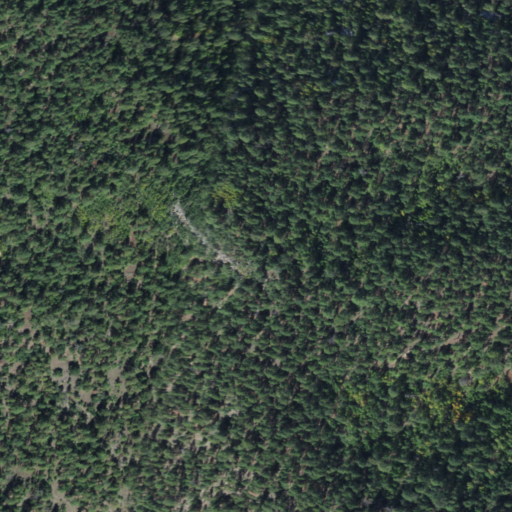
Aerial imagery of mountain in Arizona named Mooney Mountain containing only evergreen forest